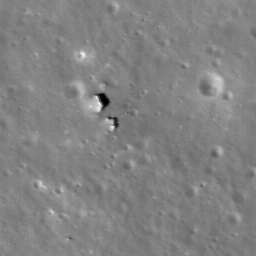
Host type: hard_negative
Lunar coordinates: latitude -15.786, longitude -89.965